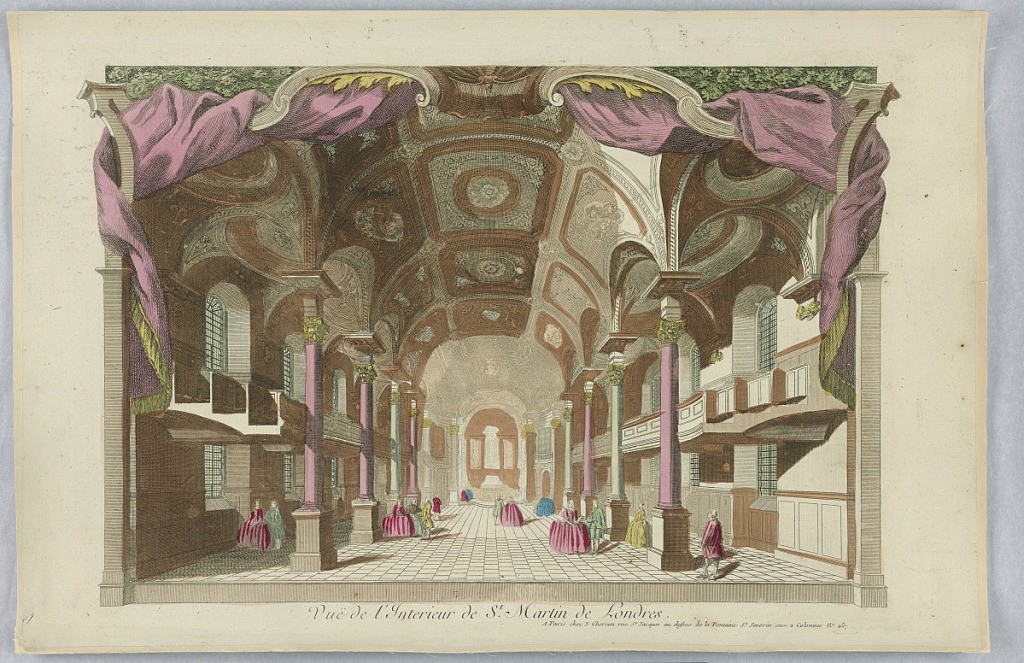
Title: Peep-Show Print
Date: mid-18th century
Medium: Engraving and brush and wash on paper
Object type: Print
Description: Peep-show print